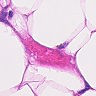
Metastatic tissue present: no